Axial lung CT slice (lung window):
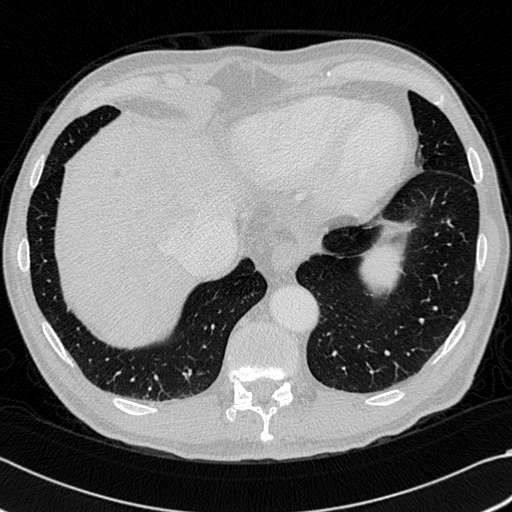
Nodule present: no